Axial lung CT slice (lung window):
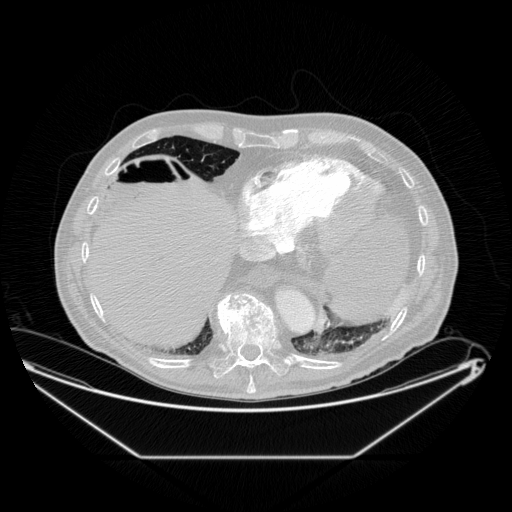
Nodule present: no